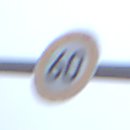
Verkehrszeichen: Geschwindigkeit60
Umgebung: Outdoor, Nature
Tageszeit: SunriseSunset
Wetter: Overcast
Licht: Natural
Jahreszeit: NotSpecified
Kontrast: LowContrast